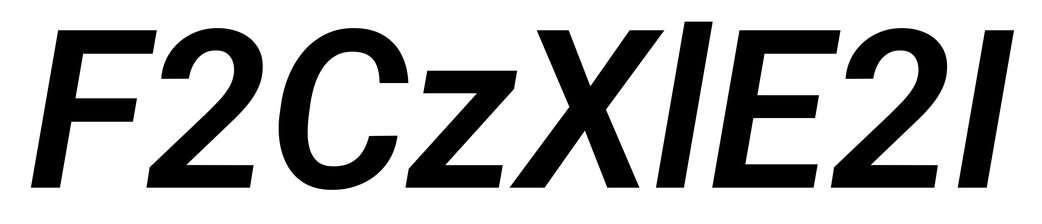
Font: Roboto-Italic_SemiBold_Italic